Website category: sports
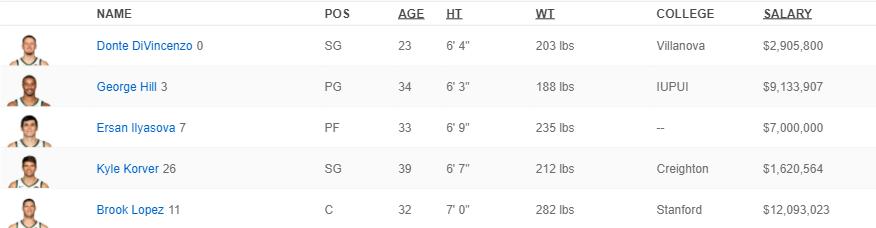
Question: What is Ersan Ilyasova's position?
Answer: PF

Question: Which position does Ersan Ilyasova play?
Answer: PF

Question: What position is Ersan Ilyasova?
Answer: PF

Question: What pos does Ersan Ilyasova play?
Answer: PF

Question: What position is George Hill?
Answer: PG

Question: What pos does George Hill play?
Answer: PG

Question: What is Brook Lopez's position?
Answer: C

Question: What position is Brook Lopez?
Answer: C

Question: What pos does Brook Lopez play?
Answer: C

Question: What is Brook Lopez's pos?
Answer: C

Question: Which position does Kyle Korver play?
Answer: SG

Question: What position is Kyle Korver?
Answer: SG

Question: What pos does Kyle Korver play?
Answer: SG

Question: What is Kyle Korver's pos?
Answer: SG

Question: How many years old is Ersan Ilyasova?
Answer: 33

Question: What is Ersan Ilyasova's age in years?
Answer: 33

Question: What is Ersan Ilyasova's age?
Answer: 33

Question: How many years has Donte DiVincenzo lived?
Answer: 23

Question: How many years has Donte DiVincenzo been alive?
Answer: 23

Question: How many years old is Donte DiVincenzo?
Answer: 23

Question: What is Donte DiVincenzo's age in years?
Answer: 23

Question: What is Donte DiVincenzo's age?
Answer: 23

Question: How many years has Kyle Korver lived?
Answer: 39

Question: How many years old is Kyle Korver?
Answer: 39

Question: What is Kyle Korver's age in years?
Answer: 39

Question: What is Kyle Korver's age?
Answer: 39

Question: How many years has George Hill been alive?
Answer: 34

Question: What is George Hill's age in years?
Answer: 34

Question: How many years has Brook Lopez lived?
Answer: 32

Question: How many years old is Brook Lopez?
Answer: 32

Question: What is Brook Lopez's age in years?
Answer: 32

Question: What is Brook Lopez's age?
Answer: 32

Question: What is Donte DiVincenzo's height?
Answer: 6' 4"

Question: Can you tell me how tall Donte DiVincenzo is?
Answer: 6' 4"

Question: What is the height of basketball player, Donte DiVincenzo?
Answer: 6' 4"

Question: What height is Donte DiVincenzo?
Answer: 6' 4"

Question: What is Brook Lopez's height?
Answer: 7' 0"

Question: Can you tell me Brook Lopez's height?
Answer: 7' 0"

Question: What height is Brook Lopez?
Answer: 7' 0"

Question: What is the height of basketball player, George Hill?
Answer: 6' 3"

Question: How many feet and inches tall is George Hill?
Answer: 6' 3"

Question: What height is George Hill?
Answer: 6' 3"

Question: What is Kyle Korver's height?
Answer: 6' 7"

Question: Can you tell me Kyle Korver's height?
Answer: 6' 7"

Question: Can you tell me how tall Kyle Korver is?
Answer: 6' 7"

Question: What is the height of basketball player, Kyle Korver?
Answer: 6' 7"

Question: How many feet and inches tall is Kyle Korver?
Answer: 6' 7"

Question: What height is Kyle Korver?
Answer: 6' 7"

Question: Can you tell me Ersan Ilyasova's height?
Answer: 6' 9"

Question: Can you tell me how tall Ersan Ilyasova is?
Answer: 6' 9"

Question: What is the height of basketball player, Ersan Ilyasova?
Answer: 6' 9"

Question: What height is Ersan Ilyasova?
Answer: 6' 9"

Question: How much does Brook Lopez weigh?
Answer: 282 lbs

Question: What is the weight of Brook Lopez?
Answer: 282 lbs

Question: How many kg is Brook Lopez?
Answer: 282 lbs

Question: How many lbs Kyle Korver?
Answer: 212 lbs

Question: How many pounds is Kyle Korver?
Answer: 212 lbs

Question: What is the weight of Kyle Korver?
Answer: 212 lbs

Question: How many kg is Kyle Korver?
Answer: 212 lbs

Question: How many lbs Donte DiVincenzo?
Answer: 203 lbs

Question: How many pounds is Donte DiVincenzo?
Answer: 203 lbs

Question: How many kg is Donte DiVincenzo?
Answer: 203 lbs

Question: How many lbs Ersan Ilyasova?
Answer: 235 lbs

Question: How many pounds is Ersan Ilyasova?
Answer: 235 lbs